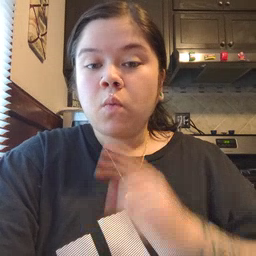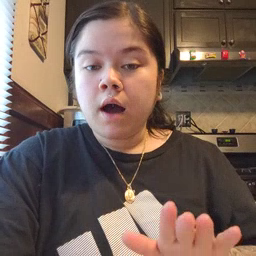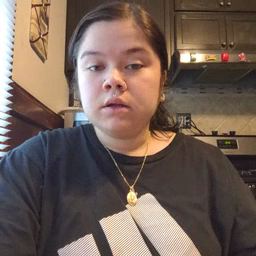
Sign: quiet